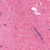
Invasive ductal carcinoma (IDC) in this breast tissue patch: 0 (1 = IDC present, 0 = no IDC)